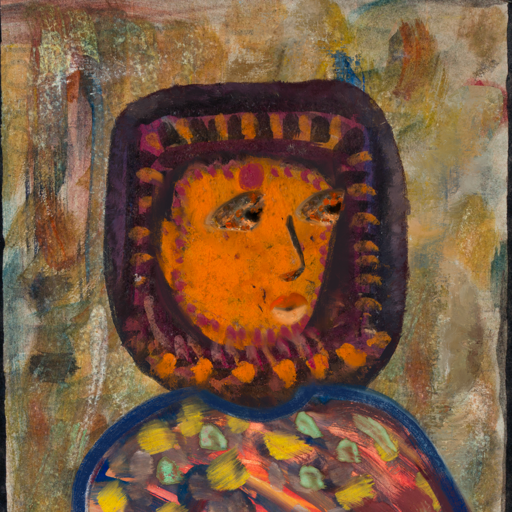
Background: Pipe, Head And Neck Side: Doll_w_Hair, Face Side: Gypsy_Queen, Bust: Mother_And_Son_Mother, Hair Side: Blank, Head Accessory: Blank, Second Necklace: Blank, Necklace: Blank, Baby: Blank